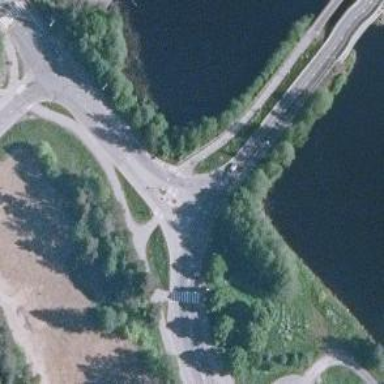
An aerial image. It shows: Island crossing on the road.